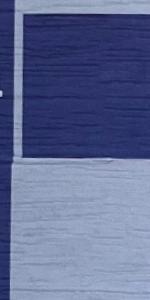
Label: Empty